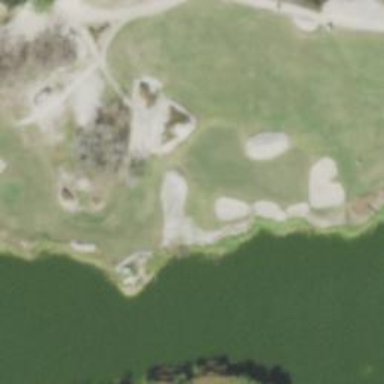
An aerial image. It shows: Path used for both walking and golf.